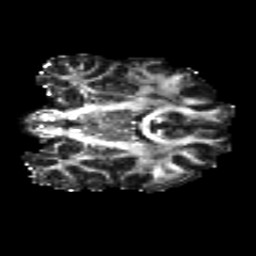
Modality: FA
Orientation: coronal
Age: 22
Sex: male
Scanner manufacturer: siemens
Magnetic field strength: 3 T
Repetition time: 8.8 s
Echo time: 0.085 s